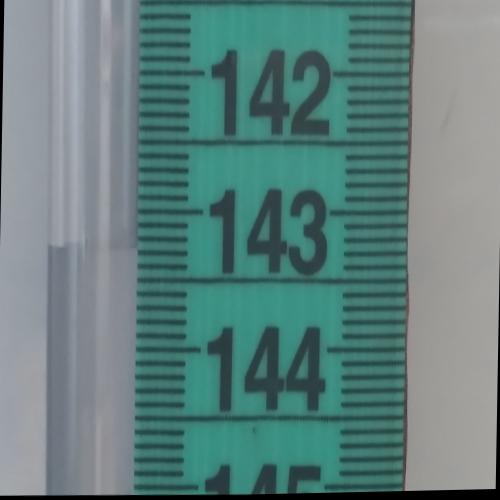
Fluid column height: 143.3 cm